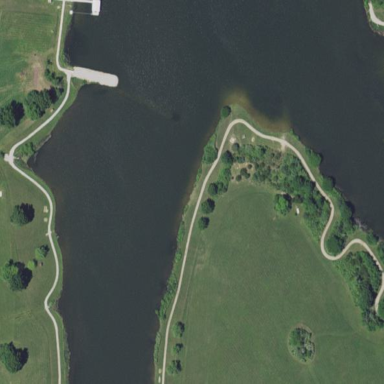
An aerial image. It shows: Reservoir.